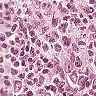
Metastatic tissue present: no